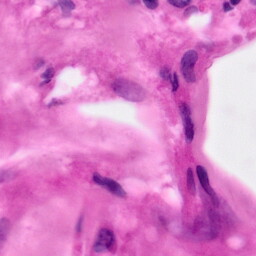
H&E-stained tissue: Pancreatic